Field crop: maize
Growth stage: 2
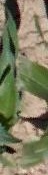
Species: maize